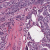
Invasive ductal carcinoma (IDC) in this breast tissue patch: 1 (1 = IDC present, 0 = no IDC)